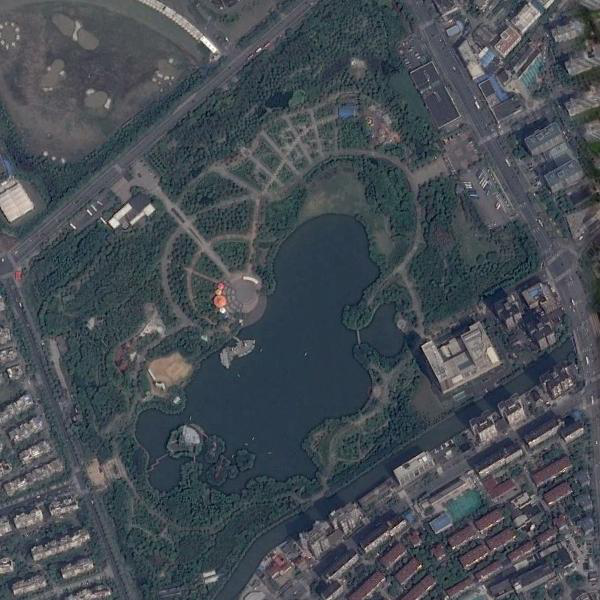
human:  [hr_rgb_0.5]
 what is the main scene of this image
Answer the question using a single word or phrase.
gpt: park